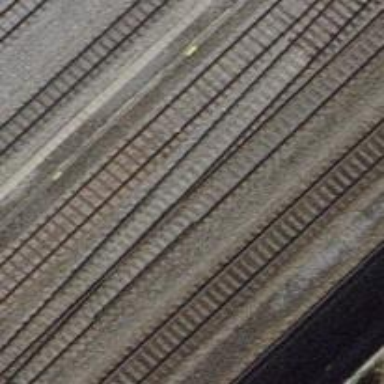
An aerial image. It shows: Single-track railway with electrified contact lines.